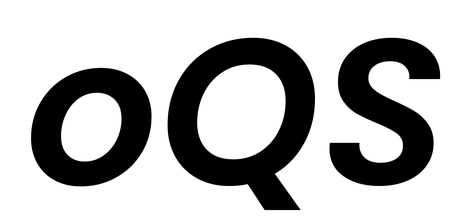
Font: Poppins-SemiBoldItalic